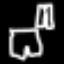
Label: pants